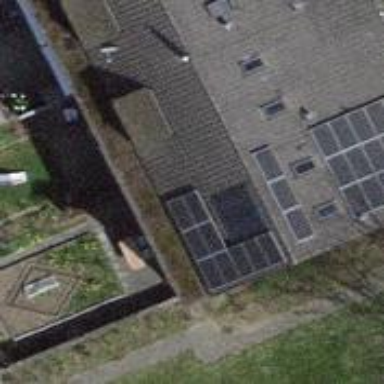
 consisting of solar photovoltaic panels."